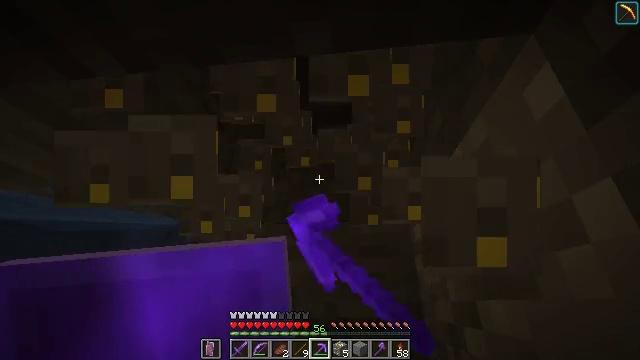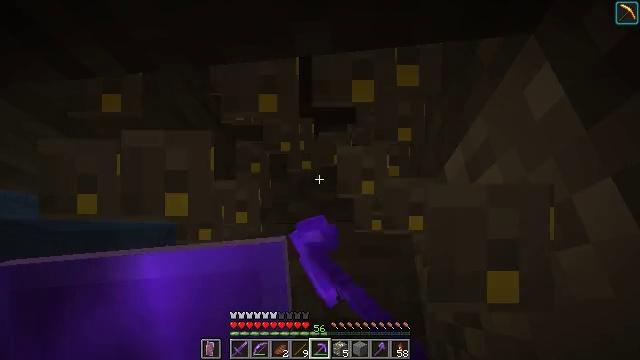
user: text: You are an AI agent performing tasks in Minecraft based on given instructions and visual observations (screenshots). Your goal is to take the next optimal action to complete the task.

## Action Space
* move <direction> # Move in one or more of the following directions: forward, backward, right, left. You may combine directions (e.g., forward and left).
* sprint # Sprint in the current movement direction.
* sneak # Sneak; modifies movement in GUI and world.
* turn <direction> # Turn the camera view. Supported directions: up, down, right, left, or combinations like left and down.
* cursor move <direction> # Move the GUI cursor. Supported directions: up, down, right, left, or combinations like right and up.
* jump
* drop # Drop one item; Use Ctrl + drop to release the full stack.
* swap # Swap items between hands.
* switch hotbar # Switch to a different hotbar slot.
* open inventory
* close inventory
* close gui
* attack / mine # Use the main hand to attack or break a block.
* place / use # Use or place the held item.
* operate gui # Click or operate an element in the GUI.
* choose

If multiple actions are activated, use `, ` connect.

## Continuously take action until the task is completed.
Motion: motion action
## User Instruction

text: Mine the gold ore underground.
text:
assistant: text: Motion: attack / mine
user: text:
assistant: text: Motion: attack / mine